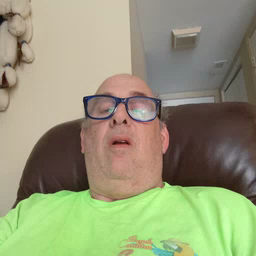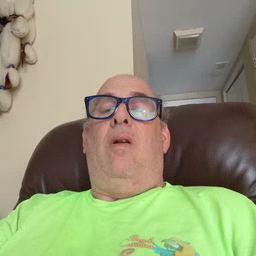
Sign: white